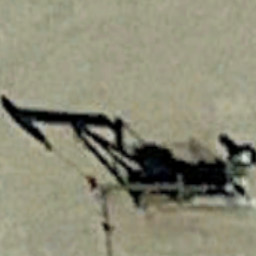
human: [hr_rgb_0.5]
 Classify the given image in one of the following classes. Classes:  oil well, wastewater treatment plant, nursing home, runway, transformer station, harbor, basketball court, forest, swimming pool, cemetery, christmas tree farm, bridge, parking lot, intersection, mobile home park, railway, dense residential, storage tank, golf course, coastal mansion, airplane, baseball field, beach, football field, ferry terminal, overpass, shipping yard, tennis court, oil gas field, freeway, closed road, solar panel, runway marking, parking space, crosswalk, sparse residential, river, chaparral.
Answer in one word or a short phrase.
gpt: oil well